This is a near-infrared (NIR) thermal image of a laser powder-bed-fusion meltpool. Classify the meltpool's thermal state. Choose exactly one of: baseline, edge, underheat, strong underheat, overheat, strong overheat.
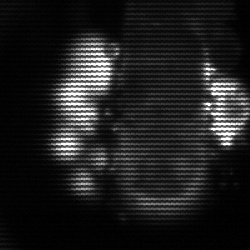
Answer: strong underheat